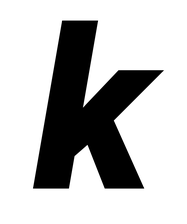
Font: Roboto-Italic_Black_Italic